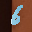
Label: 6